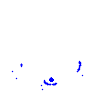
Particle: electron